Question: This is likely a rookie error, but im in the early stages of learning python.
- - - <URL>- -

Not too sure what I have done wrong, or how to rectify this problem.
Here is a <URL> if it sheds anymore light.
EDIT - in response to comment.
'''
c: weetstream-1.1.1>python setup.cfg install
File "setup.cfg", line 2
tag_build =
^
SyntaxError: invalid syntax
'''
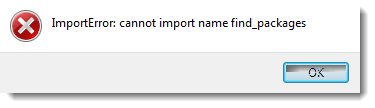
Answer: Maybe <URL>